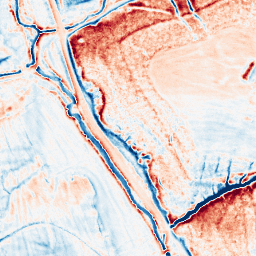
Category: classical
Decomposition family: uniform
Decomposition parameters: size: 10
Upsampling method: sinc_hamming
Upsampling parameters: scale: 8
kernel_size: 16
Upsampling scale: 8